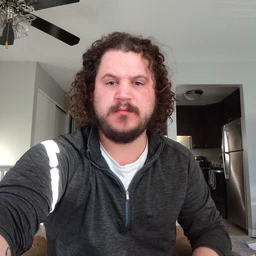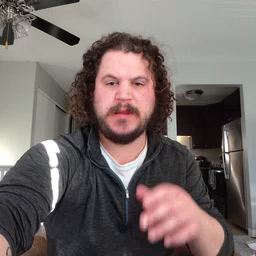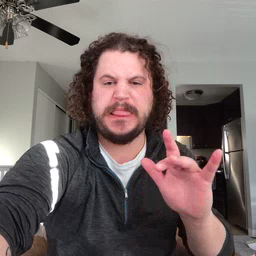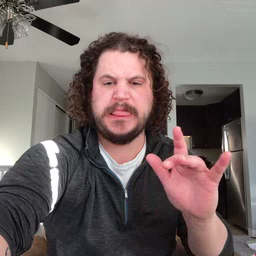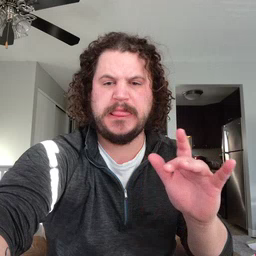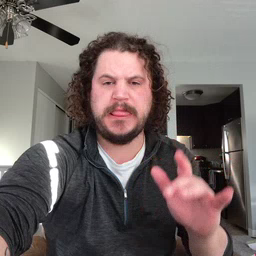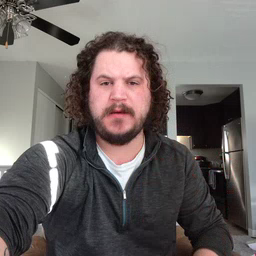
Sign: yucky